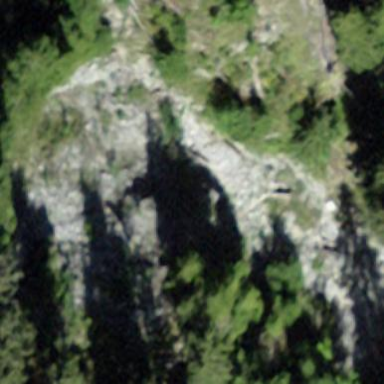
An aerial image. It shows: Natural scree.